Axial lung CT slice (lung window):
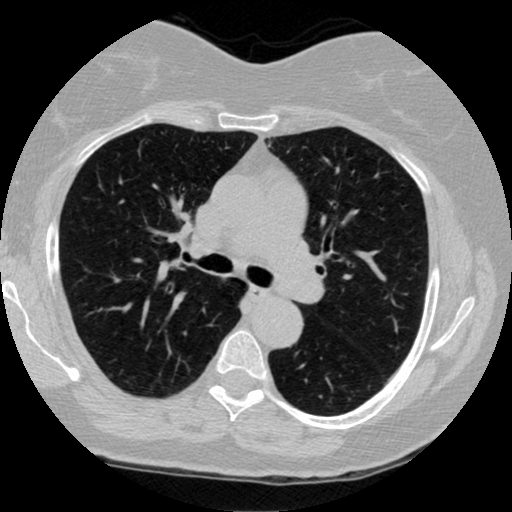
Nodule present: no